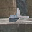
Label: 2